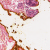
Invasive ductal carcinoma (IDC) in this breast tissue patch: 0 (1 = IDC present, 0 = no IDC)